Field crop: maize
Growth stage: 2
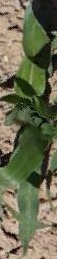
Species: maize